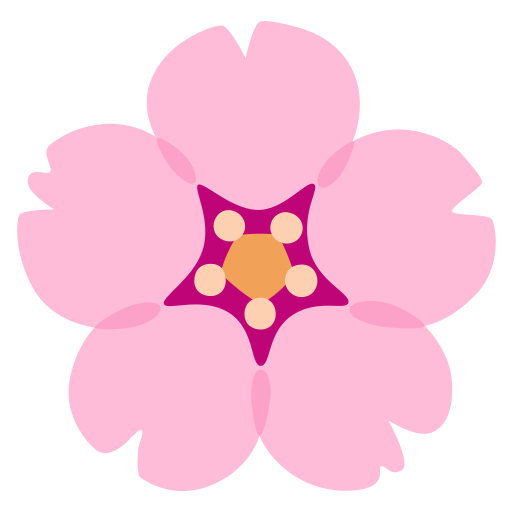
Emoji: 🌸